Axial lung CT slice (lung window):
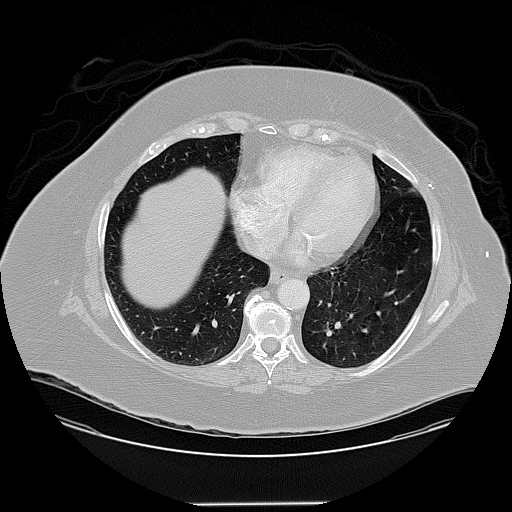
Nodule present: no